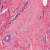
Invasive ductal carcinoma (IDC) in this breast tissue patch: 1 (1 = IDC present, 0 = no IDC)